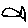
Label: fish